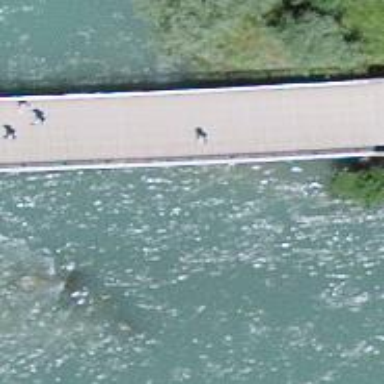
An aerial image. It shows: Path on bridge used for forestry vehicles.